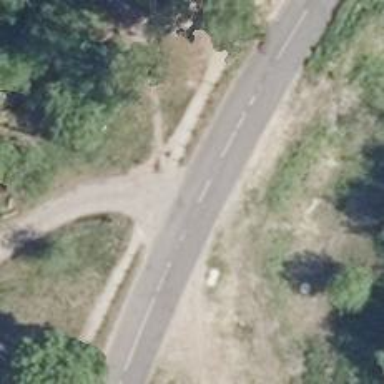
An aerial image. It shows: Tertiary road with asphalt surface.